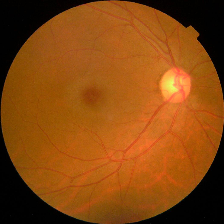
Diabetic retinopathy grade: No DR